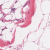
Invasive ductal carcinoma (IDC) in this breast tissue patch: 0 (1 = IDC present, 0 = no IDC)